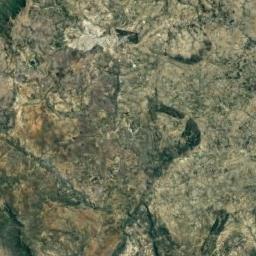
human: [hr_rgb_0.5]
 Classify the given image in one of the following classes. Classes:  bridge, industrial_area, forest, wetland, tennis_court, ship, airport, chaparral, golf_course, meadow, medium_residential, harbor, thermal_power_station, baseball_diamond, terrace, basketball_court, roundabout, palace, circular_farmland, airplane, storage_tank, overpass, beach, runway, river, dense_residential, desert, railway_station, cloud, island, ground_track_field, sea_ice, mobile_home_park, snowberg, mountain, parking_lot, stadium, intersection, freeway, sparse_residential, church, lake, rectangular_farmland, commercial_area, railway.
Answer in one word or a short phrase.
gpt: mountain